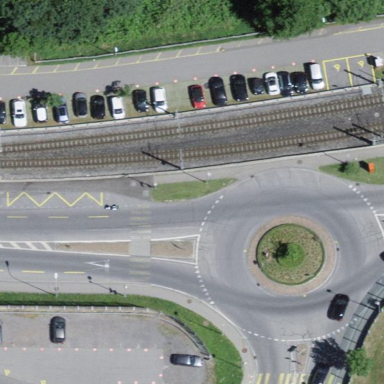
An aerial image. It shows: Secondary road leading to roundabout.